Question: need your help here
I've been working on this query for a day lol
I have 2 tables
table Users
<URL>
and table payroll_variable
<URL>
My goals here to Join table users with 2 or more table payroll_variable like this
<URL>
This is what I do so far :
'''
SELECT DISTINCT
u.id_user,
u.first_name,
u.last_name,
pv.year,
pv.base_salary,
CASE
WHEN pv.month = 'January' THEN pv.total_salary
ELSE NULL
END as 'January',
CASE
WHEN pv1.month = 'February' THEN pv1.total_salary
ELSE NULL
END as 'February'
FROM payroll_variable pv
INNER JOIN users u ON u.id_user = pv.id_user
INNER JOIN payroll_variable pv1 ON pv1.id_user = pv.id_user
WHERE pv.status != 'submit'
'''
And this the wrong result from my query

The problem is that , i just want to show every user with only one loop like my goals, and don't mind my WHERE clause , it's just for flag-ing
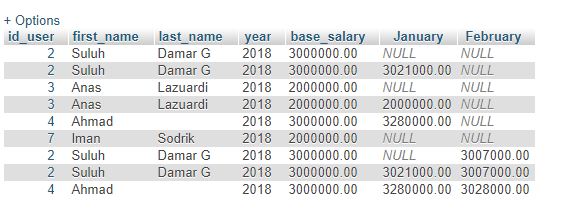
Answer: First of all I'd changed name of two fields in my query i.e. month and year to payroll_month and payroll_year.
Here is the query that give you desired output
'''
Select u.id_user, u.first_name, u.last_name, pv.payroll_year, pv.base_salary,
sum(IF(pv.payroll_month = 'January', pv.total_salary, 0)) as 'January',
sum(IF(pv.payroll_month = 'February', pv.total_salary, 0)) as 'February',
sum(IF(pv.payroll_month = 'March', pv.total_salary, 0)) as 'March',
sum(IF(pv.payroll_month = 'April', pv.total_salary, 0)) as 'April',
sum(IF(pv.payroll_month = 'May', pv.total_salary, 0)) as 'May',
sum(IF(pv.payroll_month = 'June', pv.total_salary, 0)) as 'June',
sum(IF(pv.payroll_month = 'July', pv.total_salary, 0)) as 'July',
sum(IF(pv.payroll_month = 'August', pv.total_salary, 0)) as 'August',
sum(IF(pv.payroll_month = 'September', pv.total_salary, 0)) as 'September',
sum(IF(pv.payroll_month = 'October', pv.total_salary, 0)) as 'October',
sum(IF(pv.payroll_month = 'November', pv.total_salary, 0)) as 'November',
sum(IF(pv.payroll_month = 'December', pv.total_salary, 0)) as 'December'
from users u join payroll_variable pv using(id_user)
group by u.id_user
'''
<URL>